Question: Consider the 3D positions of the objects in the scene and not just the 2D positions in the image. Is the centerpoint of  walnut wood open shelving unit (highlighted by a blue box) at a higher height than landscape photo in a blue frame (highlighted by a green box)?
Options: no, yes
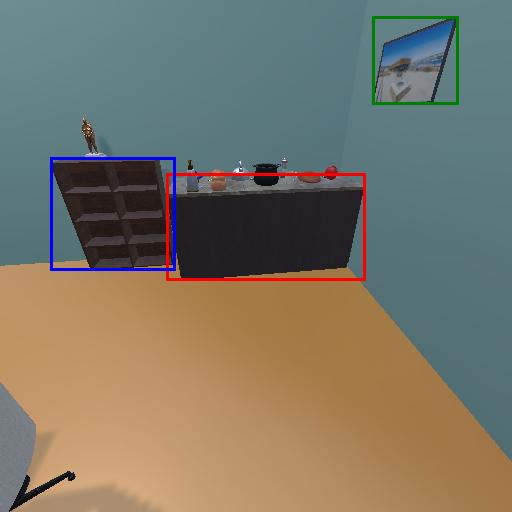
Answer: no